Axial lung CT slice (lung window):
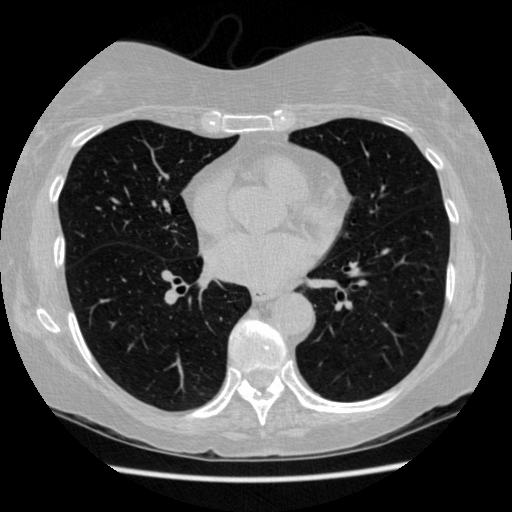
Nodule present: no